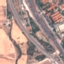
Land use / land cover class: Highway